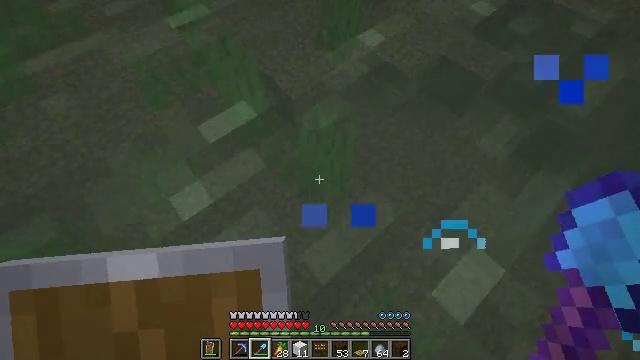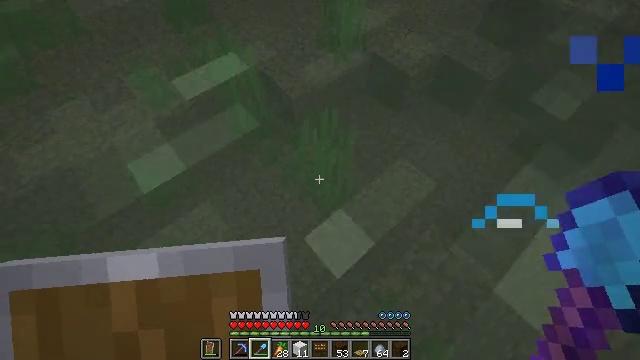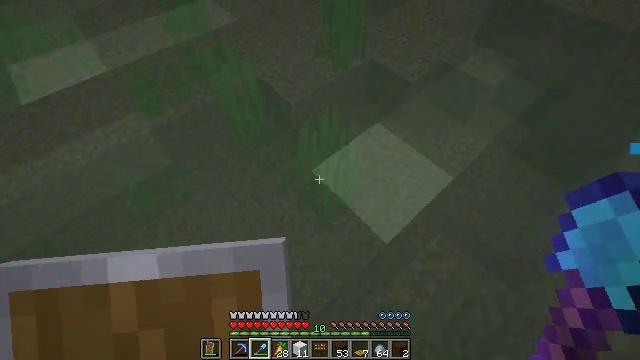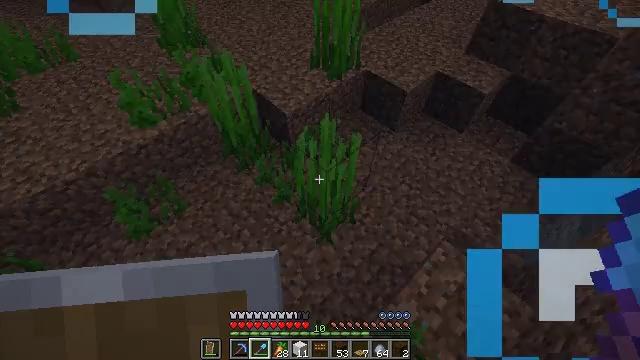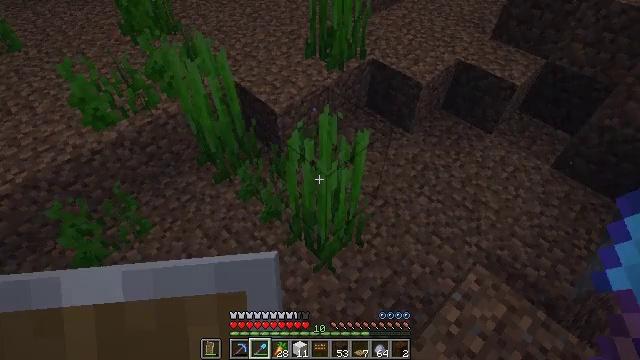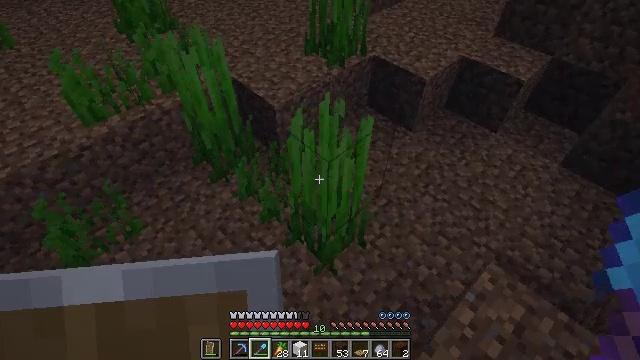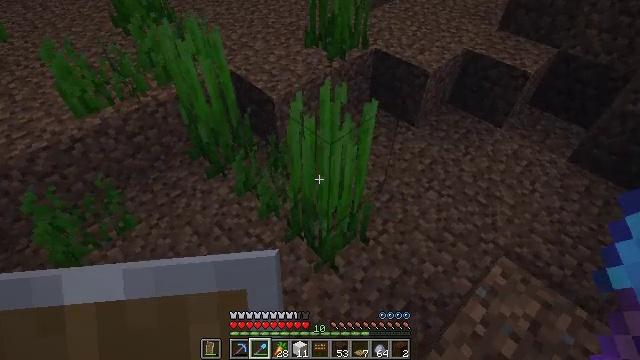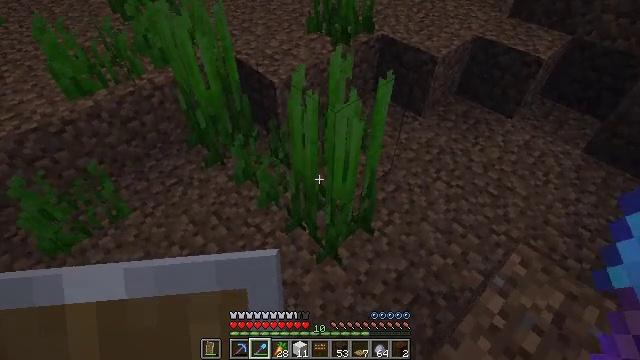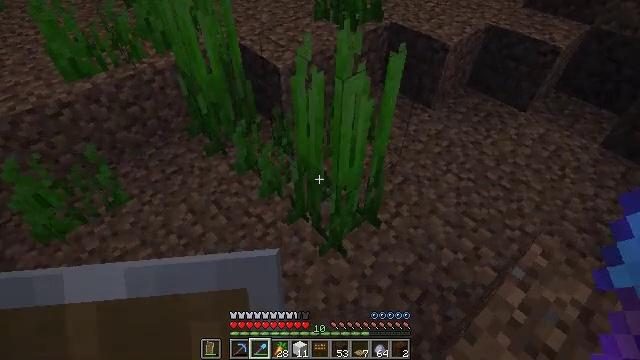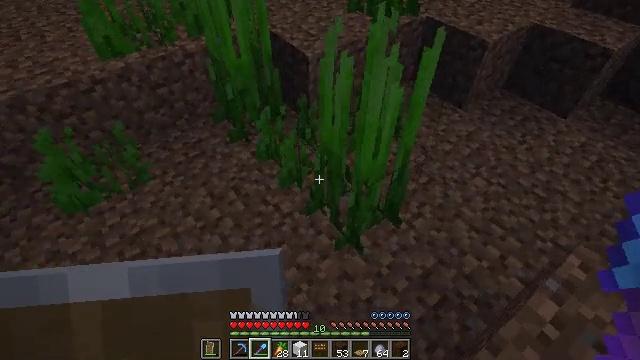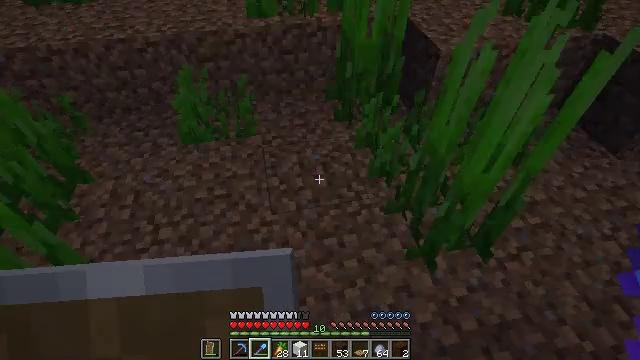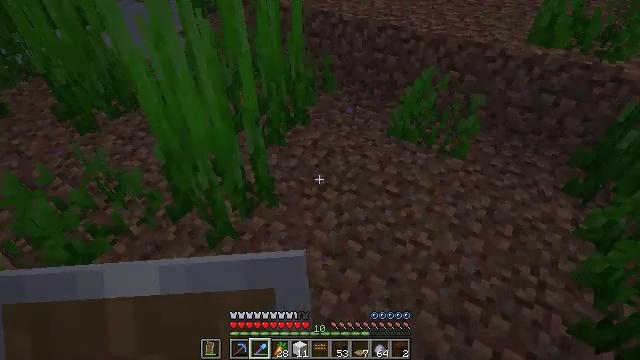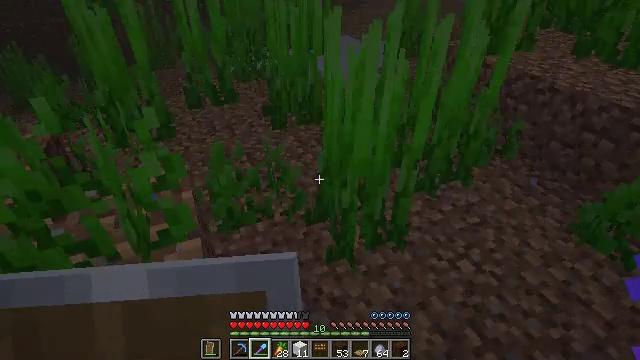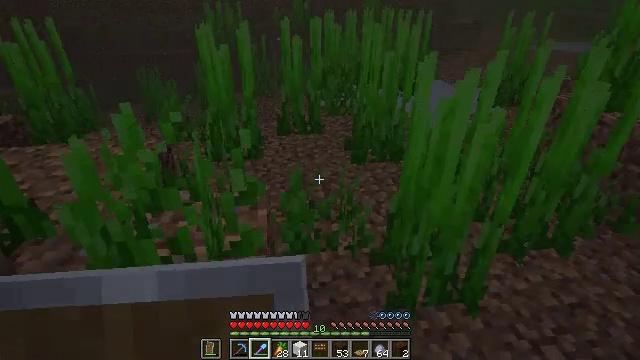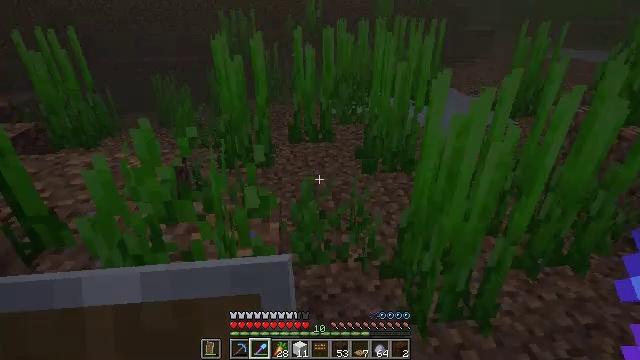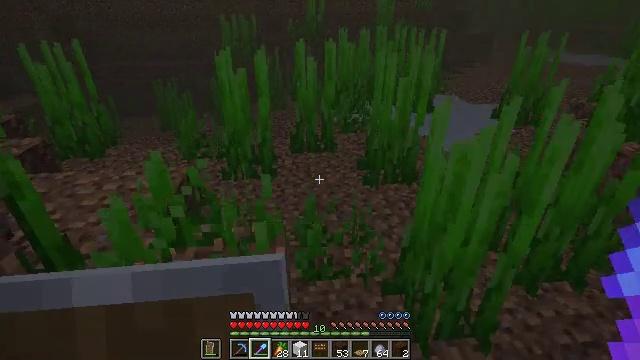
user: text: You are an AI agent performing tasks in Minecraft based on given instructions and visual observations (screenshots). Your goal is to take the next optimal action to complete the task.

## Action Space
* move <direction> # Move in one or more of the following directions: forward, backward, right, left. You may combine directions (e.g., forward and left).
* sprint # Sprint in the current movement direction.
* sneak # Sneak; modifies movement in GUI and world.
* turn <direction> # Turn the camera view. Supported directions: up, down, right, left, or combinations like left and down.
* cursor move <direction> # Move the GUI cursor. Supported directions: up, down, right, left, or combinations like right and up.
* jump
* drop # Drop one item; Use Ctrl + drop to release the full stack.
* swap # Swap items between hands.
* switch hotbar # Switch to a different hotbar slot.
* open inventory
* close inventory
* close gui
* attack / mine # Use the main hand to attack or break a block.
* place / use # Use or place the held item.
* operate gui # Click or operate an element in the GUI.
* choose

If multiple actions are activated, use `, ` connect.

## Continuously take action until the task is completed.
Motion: motion action
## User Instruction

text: Gather tall seagrass in the sea.
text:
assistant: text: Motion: sneak, turn up
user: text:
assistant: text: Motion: sneak, turn up
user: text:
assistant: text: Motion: sneak, turn right and up
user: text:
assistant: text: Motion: sneak, turn up
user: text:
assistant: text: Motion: sneak, turn up
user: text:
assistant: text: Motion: sneak
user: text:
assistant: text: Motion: sneak
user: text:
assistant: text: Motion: sneak, turn left
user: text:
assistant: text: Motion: sneak, turn left
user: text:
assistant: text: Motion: move left, sneak, turn left
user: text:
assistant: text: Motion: move left, sneak, turn left and up
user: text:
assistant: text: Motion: move left, sneak, turn left and up
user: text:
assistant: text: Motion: move forward and move left, turn left and up
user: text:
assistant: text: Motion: move forward and move left, turn left
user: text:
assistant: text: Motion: move forward and move left, jump
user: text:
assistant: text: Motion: move forward and move left, jump
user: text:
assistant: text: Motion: move forward, jump
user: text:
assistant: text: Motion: move forward, jump
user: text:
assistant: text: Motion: move forward, jump
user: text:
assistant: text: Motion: move forward, jump
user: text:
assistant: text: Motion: move forward, jump
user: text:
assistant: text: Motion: move forward, jump
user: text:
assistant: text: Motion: move forward, jump
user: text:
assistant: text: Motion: move forward, jump
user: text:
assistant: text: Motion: move forward, jump
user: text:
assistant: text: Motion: move forward, turn left, jump
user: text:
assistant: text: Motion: move forward and move right, jump
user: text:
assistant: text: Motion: move forward and move right, turn left, jump
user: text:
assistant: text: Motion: move forward and move right, jump
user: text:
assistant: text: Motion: move forward and move right, turn left, jump